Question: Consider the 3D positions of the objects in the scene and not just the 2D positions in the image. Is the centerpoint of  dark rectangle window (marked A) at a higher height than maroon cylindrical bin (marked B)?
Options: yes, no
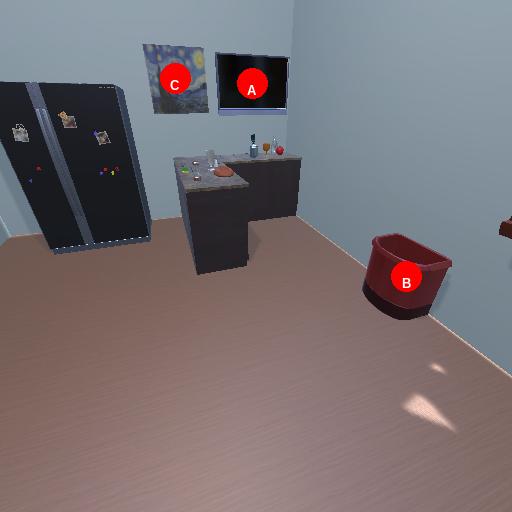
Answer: yes